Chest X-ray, PA view. Patient: 60 years old, sex F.
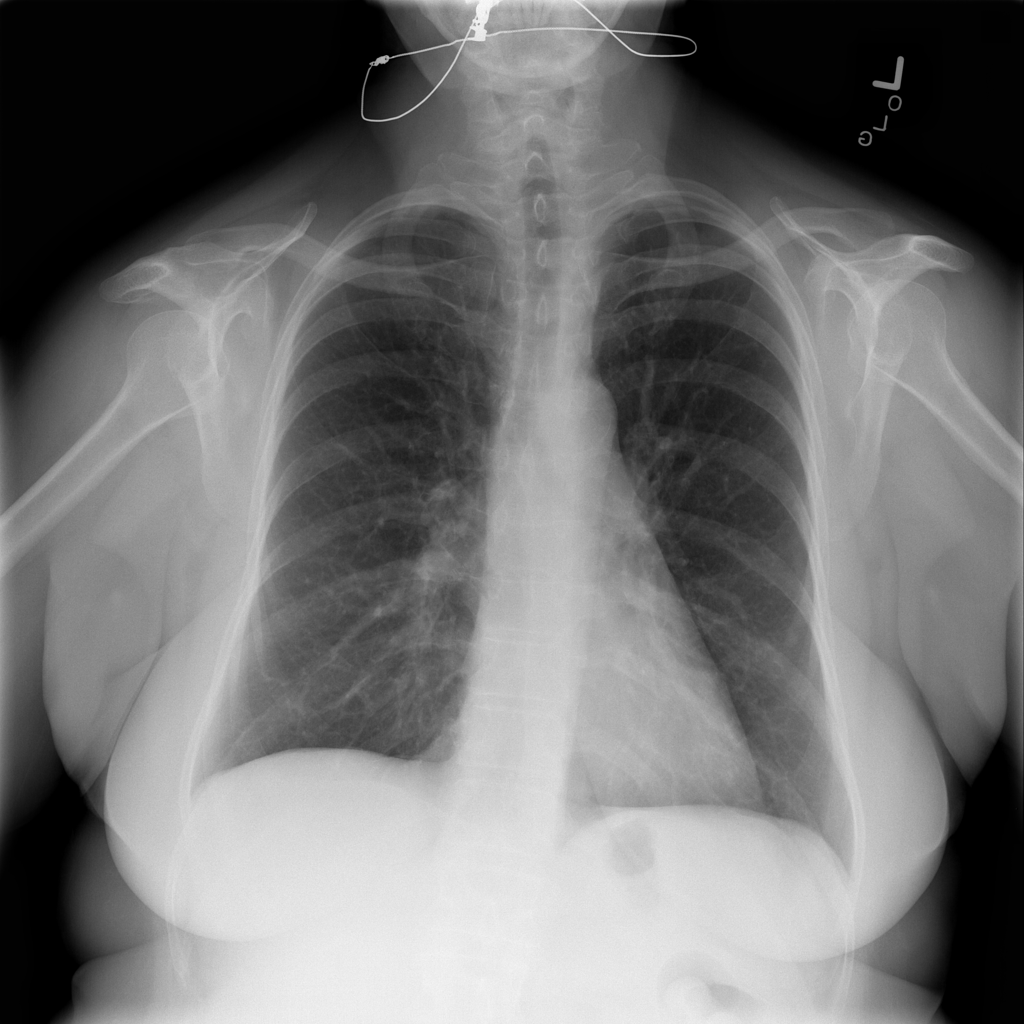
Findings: No Finding